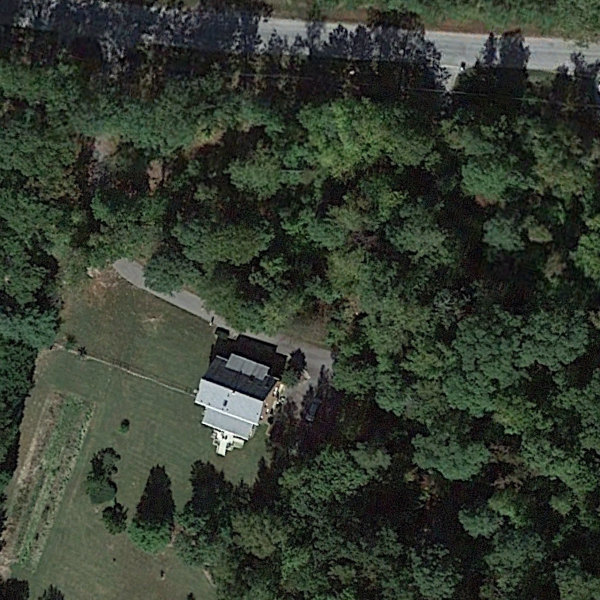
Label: SparseResidential